Question: When hovering over a link, I'd like to wait at least a second before showing a tooltip with dynamically loaded tooltip.
What I've created is the follow jQuery Code:
'''
$(document).ready(function () {
$("div#galleries ul li:not(.active) a").tooltip({
items: "a",
show: { delay: 1000 },
content: 'Loading preview...',
open: function (event, ui) {
previewGallery(event, ui, $(this));
}
});
});
function previewGallery(event, ui, aLinkElement) {
event.preventDefault();
ui.tooltip.load("http://www.someurl.com/Preview.aspx #preview");
}
'''
Which seemed to work pretty fine, you can see it here:
<URL>
But I didn't realize at the beginning, that the loading of preview text happens immediately when hovering over the link. So if you quickly hover over all the links, you'll set up several requests:

From the users point of view (without knowing that requests are fired) it looks already the way I want, but how to only start loading the preview, when tooltip is actually showing up?
Thanks,
Dominik
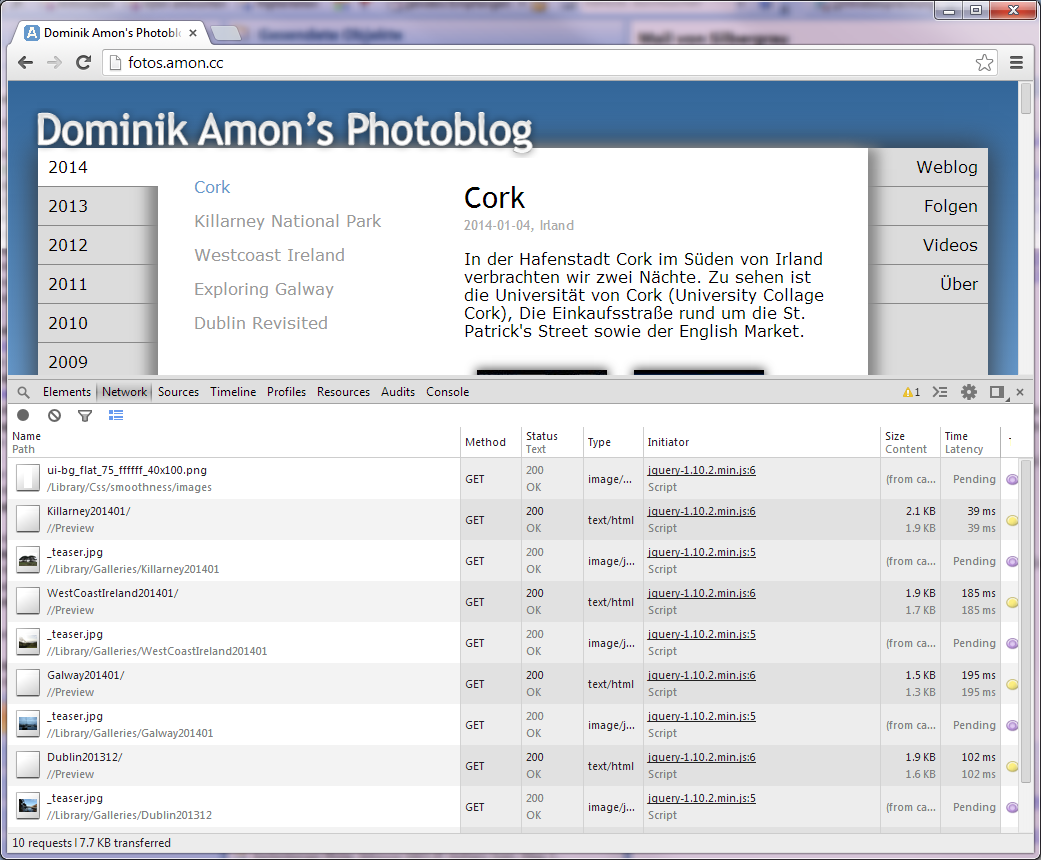
Answer: What I did in the end was to use window.setTimeout and window.clearTimeout:
'''
var galleryToolTipTimer = null;
var previewElement = null;
$(document).ready(function () {
$("div#photos div a img").tooltip();
$("div#galleries ul li:not(.active) a")
.tooltip({ items: "a", content: 'Loading preview...', disabled: true, open: function (event, ui) { previewElement.appendTo(ui.tooltip.empty()); } })
.mouseover(function (e) {
if (galleryToolTipTimer != null) { window.clearTimeout(galleryToolTipTimer); }
var aLinkObject = $(this);
galleryToolTipTimer = window.setTimeout(function () { previewGallery(aLinkObject); }, 500);
}).mouseleave(function (e) {
window.clearTimeout(galleryToolTipTimer);
$(this).tooltip("option", { disabled: true });
});
});
function previewGallery(aLinkElement) {
previewElement = $("<div/>").load(aLinkElement.closest("div").data("galleryPreview") + "/" + aLinkElement.data("path") + " #preview", function () {
aLinkElement.tooltip("open");
});
}
'''
Works at least the way I want.
To see it in action, simply navigate to <URL> and hover over one of the gallery links on the left for a preview: